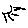
Label: sun